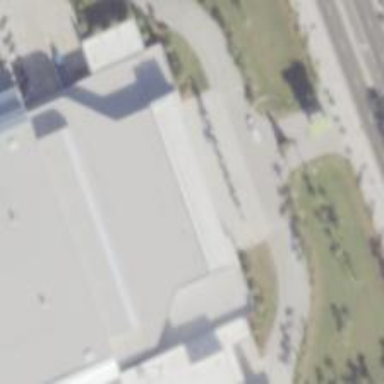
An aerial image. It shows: Convention Center.